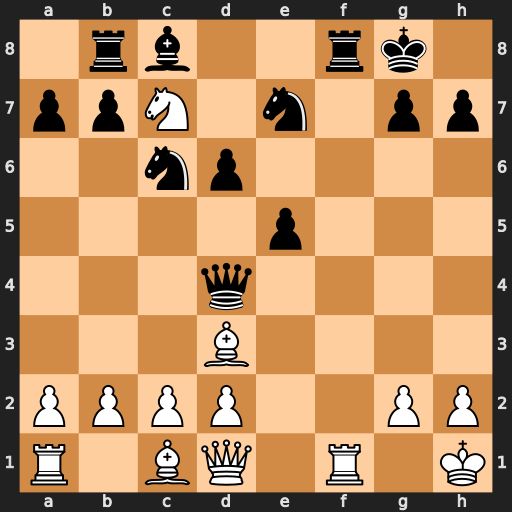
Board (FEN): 1rb2rk1/ppN1n1pp/2np4/4p3/3q4/3B4/PPPP2PP/R1BQ1R1K
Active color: w
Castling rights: -
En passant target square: -
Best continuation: Bxh7+ Kh8 Rxf8+